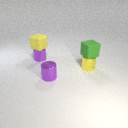
small purple metal cylinder below small yellow rubber cube